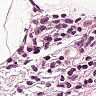
Metastatic tissue present: no